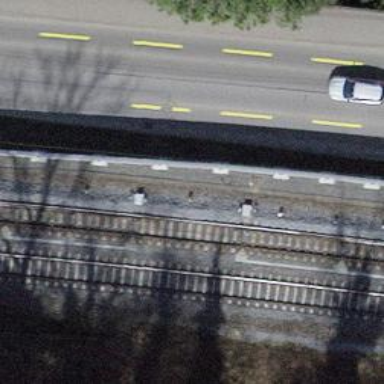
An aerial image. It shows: Single-track railway with electrified contact lines.